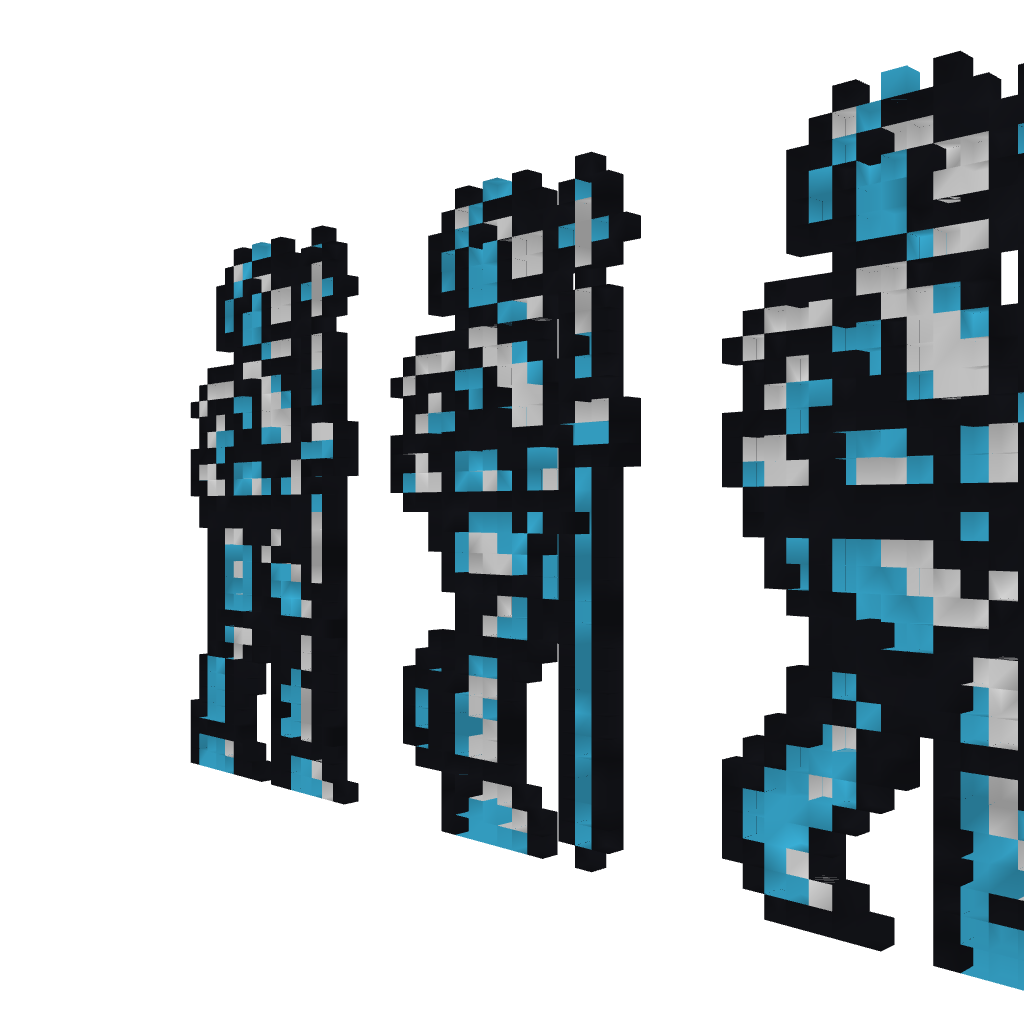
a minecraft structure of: Armor From Castlevania 1